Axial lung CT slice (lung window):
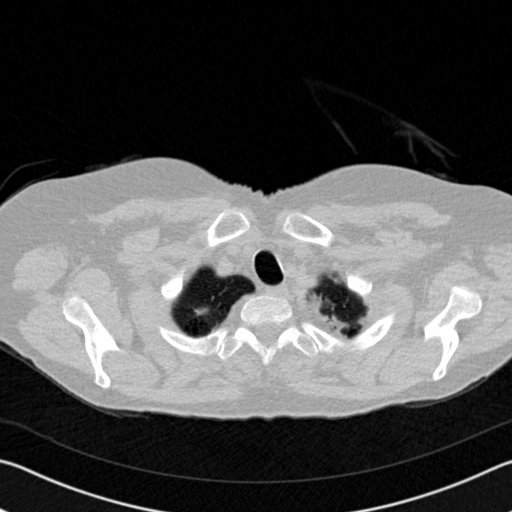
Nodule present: no